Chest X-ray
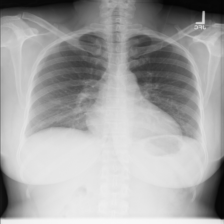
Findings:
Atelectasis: negative
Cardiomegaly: negative
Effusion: negative
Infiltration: negative
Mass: negative
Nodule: negative
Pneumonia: negative
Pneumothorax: negative
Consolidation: negative
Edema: negative
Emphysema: negative
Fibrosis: negative
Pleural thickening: negative
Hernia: negative